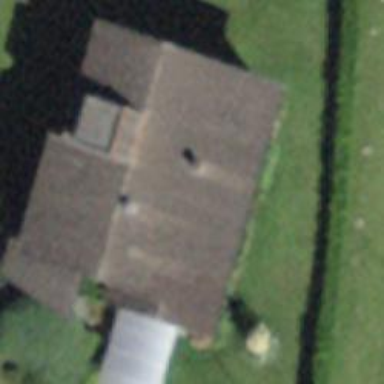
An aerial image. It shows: Detached building.